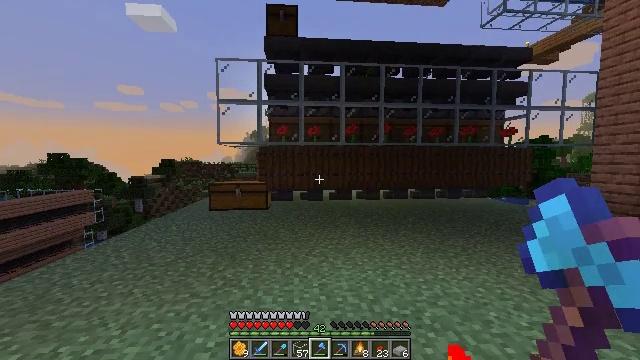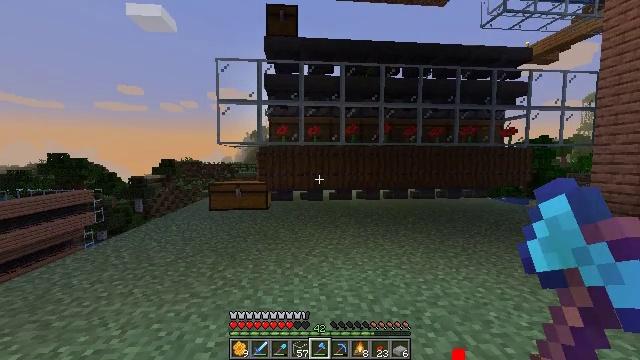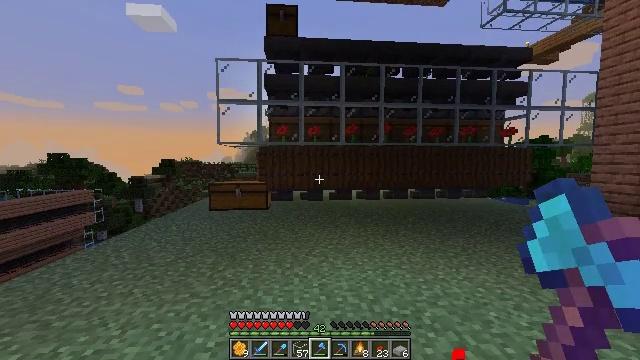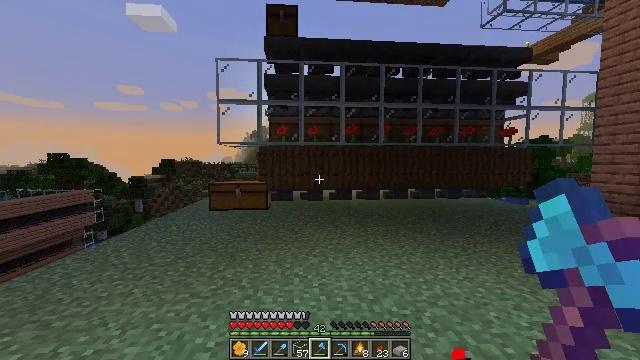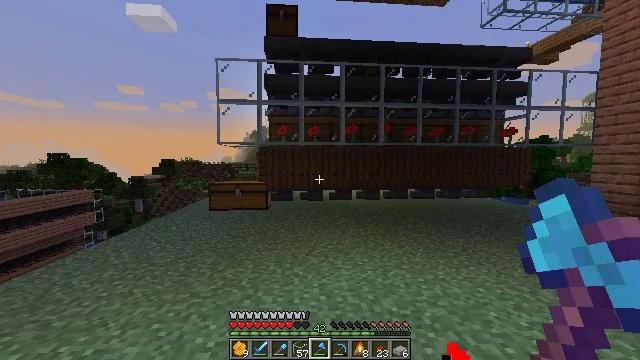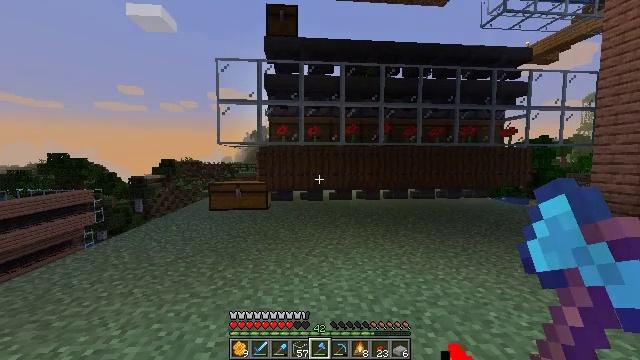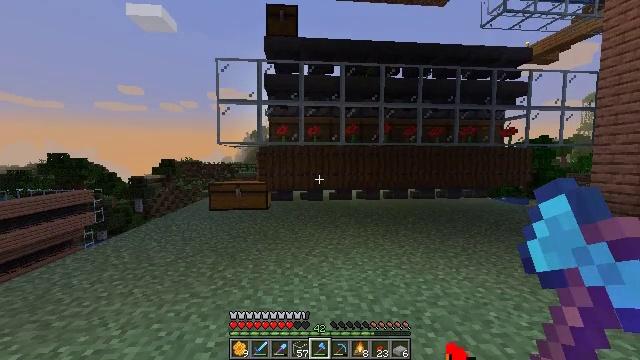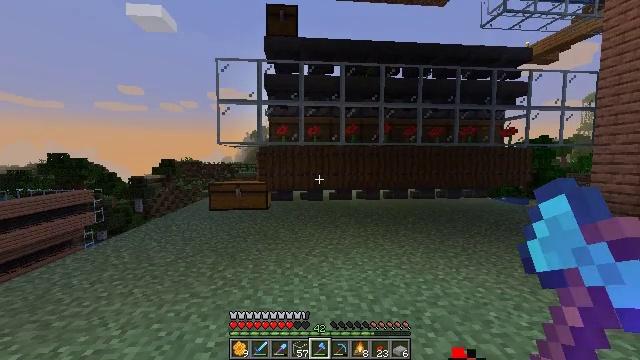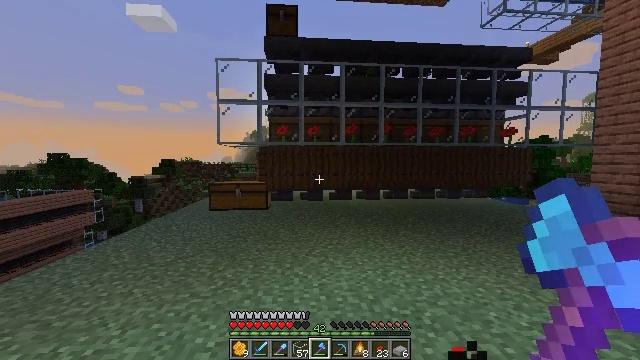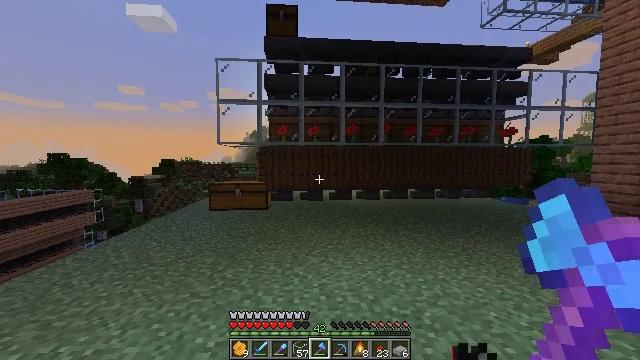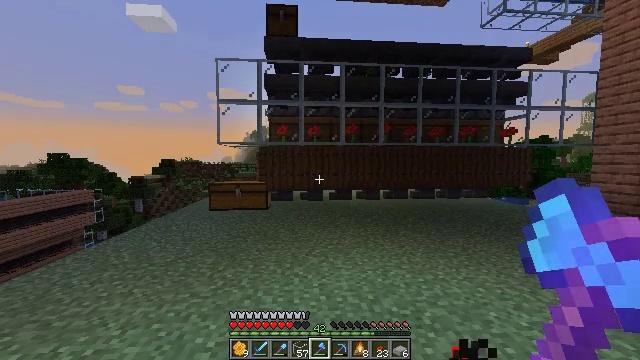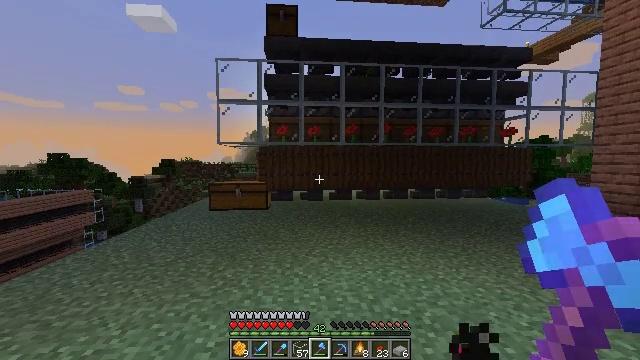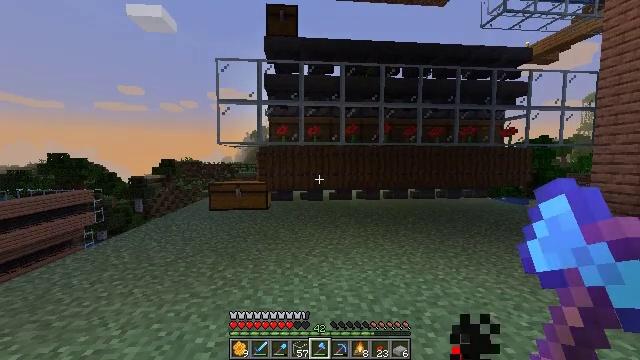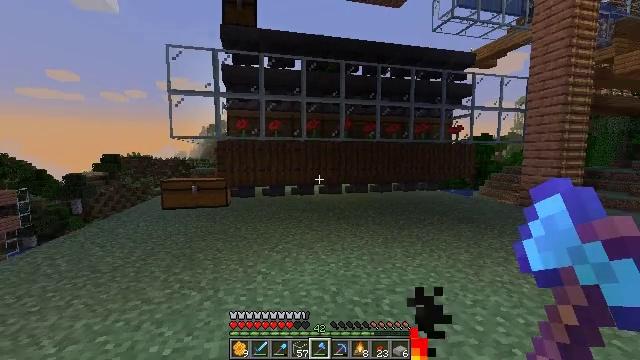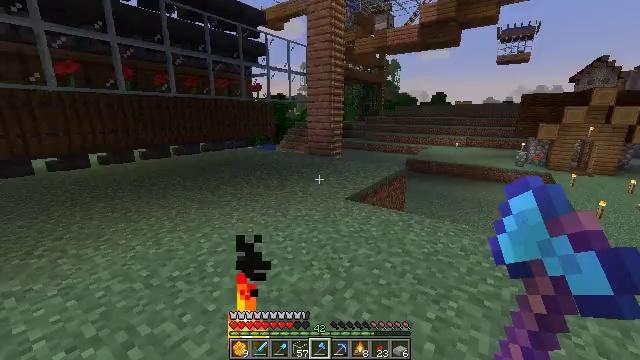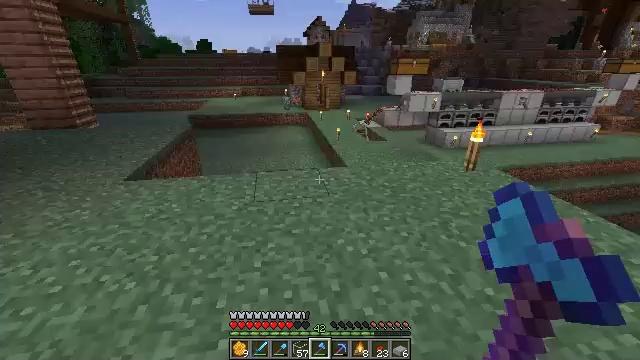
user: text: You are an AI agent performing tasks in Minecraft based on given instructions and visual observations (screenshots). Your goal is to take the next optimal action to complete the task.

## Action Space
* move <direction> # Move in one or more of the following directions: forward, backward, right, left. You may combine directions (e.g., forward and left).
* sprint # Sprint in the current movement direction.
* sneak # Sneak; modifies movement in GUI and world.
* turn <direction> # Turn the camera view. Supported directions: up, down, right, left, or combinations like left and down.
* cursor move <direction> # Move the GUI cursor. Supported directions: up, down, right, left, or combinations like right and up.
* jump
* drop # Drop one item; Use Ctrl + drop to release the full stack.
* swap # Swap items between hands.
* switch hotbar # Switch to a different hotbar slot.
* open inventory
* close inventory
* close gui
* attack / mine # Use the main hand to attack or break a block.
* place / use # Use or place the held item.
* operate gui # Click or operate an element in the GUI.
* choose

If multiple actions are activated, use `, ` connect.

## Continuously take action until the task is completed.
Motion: motion action
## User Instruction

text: Craft a glass bottle.
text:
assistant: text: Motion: no_op
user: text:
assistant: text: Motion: no_op
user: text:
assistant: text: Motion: no_op
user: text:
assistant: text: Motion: no_op
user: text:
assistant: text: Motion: no_op
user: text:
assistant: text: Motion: no_op
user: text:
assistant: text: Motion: no_op
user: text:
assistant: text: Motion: no_op
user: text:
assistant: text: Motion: no_op
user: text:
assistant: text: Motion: no_op
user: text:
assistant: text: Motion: no_op
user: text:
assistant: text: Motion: no_op
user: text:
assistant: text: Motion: turn right and down
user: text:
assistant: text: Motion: move forward, turn right and down
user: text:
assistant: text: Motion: move forward, turn right and down
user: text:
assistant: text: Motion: move forward, turn right and down
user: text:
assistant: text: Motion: move forward, turn right and up
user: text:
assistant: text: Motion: move forward
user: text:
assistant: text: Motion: move forward
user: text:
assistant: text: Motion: move forward
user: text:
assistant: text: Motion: move forward, turn left and up
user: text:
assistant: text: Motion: move forward, turn left and up
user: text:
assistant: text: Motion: move forward, turn left
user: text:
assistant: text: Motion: move forward, turn left
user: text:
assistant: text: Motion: move forward, turn left
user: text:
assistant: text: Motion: move forward, sprint, turn left
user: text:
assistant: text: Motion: move forward, sprint, turn left and up
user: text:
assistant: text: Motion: move forward, sprint
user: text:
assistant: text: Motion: move forward, sprint
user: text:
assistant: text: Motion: move forward